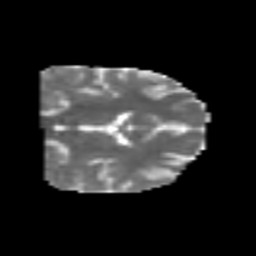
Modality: MD
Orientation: coronal
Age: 25
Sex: male
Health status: healthy